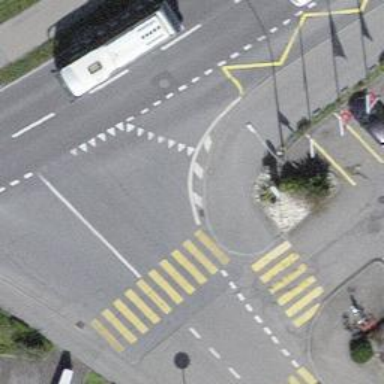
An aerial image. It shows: Kerb serving as barrier.